Interaction volume radius: 5 \u00c5
Interaction volume height: 40 \u00c5
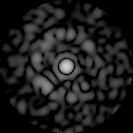
Disorder parameter: 0.816